Question: I've set a background image to my app however when displaying in web browsers it gets pushed to the right like this:

When I add 'margin-left: -213px;' the image is corrected however when displaying in a mobile browser it gets messed up due to the margin property.
CSS File:
'''
html,
body {
height: 100%;
width: 100%;
}
.background {
display: table;
position: absolute;
height: 100%;
width: 100%;
margin-left: -213px;
background: url(bg.jpg) no-repeat center center fixed;
-webkit-background-size: cover;
-moz-background-size: cover;
-o-background-size: cover;
background-size: cover;
}
'''
Generated HTML:
'''
<html>
<head>
<title>App</title>
<link data-turbolinks-track="true" href="/assets/application-4f1b4b41b9ae7b2172e04bc0efdd0472.css" media="all" rel="stylesheet" />
<script data-turbolinks-track="true" src="/assets/application-73022516521c5ed853bbbb1f8630f920.js"></script>
<!--[if lt IE 9]>
<script src="http://html5shim.googlecode.com/svn/trunk/html5.js"></script>
<![endif]-->
</head>
<body>
<header class="navbar navbar-fixed-top navbar-inverse">
<div class="navbar-inner">
<div class="container">
<div id="icons">
<a href="#"><i class="fa fa-facebook fa-fw"></i></a>
<a href="#"><i class="fa fa-instagram fa-fw"></i></a>
<a href="#"><i class="fa fa-twitter fa-fw"></i></a>
</div>
<nav>
<ul class="nav pull-right">
<li><a href="/">Home</a></li>
<li><a class="navbar-link" href="/login">Login</a></li>
<li><a href="/about">About</a></li>
<li><a href="/contact">Contact</a></li>
</ul>
</nav>
</div>
</div>
</header>
<div class="container">
<div class="background">
</div>
</div>
</body>
</html>
'''
Why this is happening? Can I add the margin-left property just to web browsers?
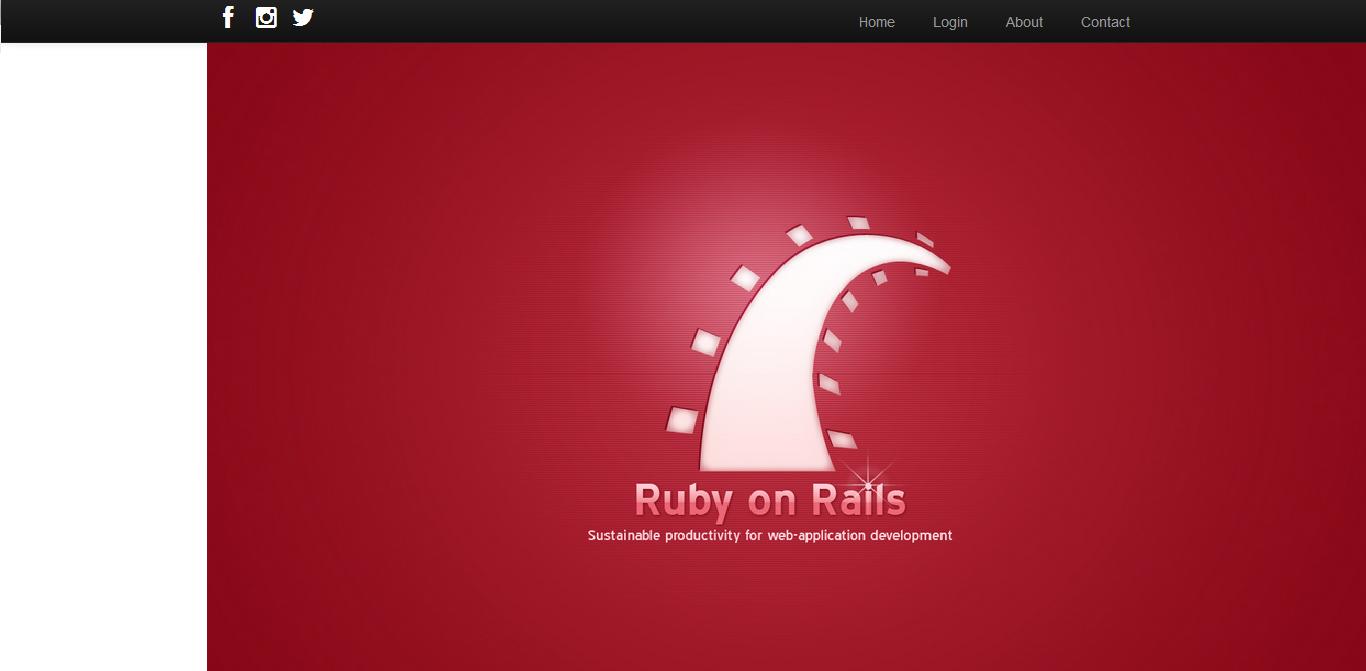
Answer: Remove 'container' div from this code. Everything inside container centered on the page, and this left margin is from this div.
'''
<div class="container">
<div class="background">
</div>
</div>
'''